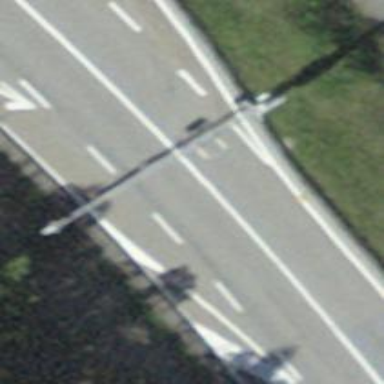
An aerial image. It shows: Road with traffic signals.